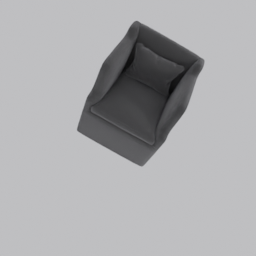
Label: furniture